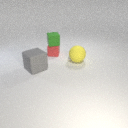
small green rubber cube above small red rubber cube